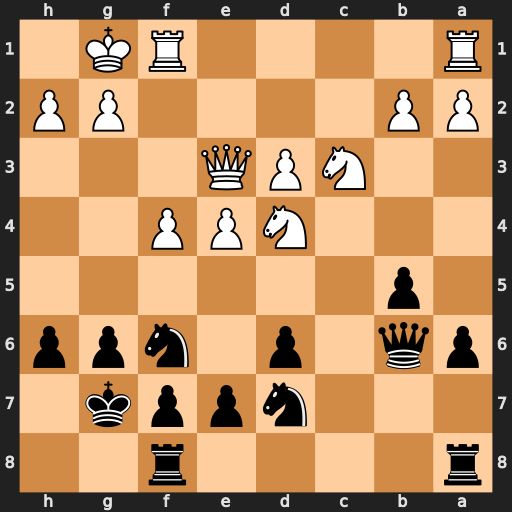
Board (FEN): r4r2/3nppk1/pq1p1npp/1p6/3NPP2/2NPQ3/PP4PP/R4RK1
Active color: b
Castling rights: -
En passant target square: -
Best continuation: Ng4 Nf5+ gxf5 Qxb6 Nxb6